Interaction volume radius: 10 \u00c5
Interaction volume height: 15 \u00c5
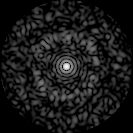
Disorder parameter: 0.8045